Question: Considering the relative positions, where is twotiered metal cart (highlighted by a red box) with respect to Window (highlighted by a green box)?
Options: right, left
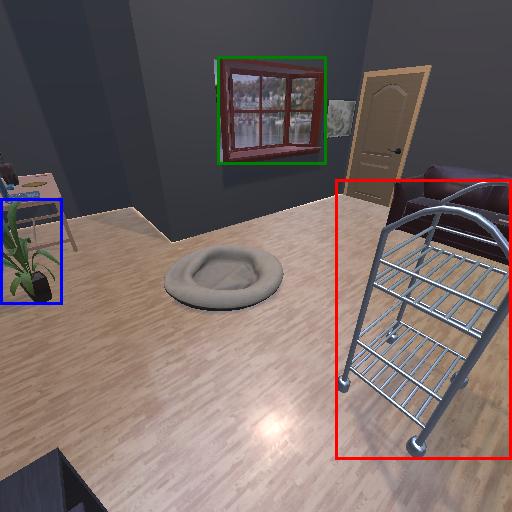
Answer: right